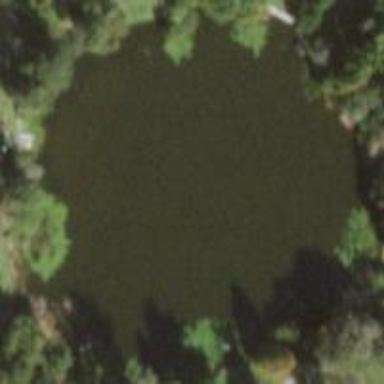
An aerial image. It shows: Beautiful lake surrounded by nature.